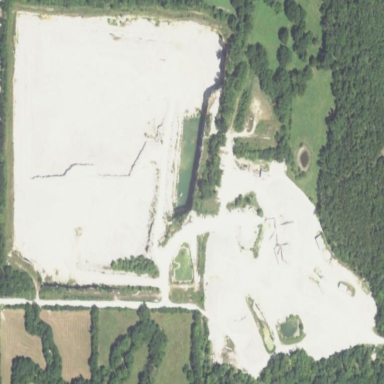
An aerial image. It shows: Quarry area.